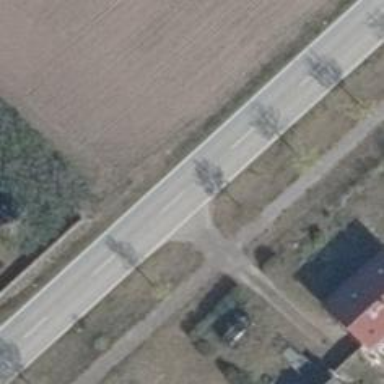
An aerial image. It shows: Tertiary road with asphalt surface.